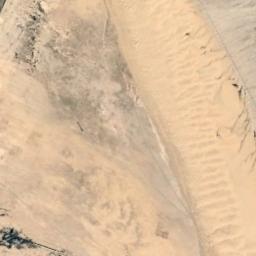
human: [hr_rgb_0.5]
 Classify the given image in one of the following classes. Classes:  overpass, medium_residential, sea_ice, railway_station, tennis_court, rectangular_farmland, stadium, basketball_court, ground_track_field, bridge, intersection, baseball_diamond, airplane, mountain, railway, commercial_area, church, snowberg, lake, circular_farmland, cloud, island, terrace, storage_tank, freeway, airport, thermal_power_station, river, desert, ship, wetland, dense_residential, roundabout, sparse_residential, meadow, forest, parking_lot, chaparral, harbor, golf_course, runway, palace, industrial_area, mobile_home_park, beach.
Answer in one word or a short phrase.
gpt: desert